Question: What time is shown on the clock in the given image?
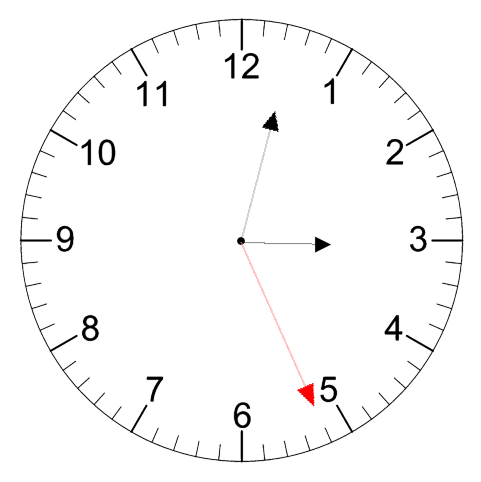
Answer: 03:02:26